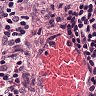
Metastatic tissue present: no